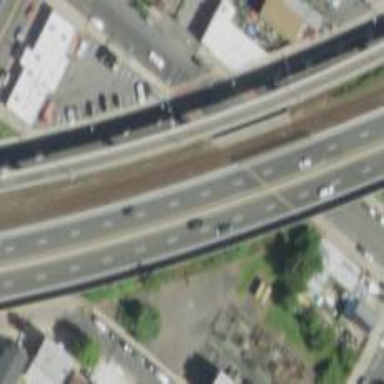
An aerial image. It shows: Bridge for light rail electrified with contact line.